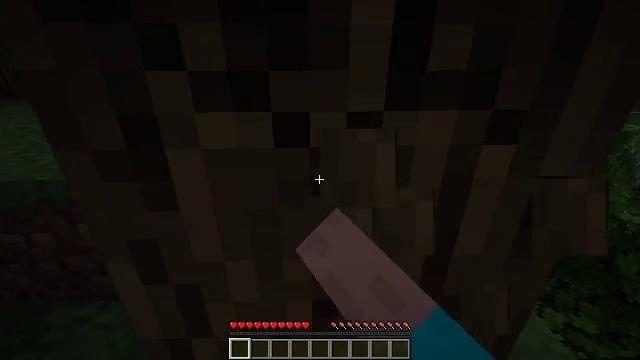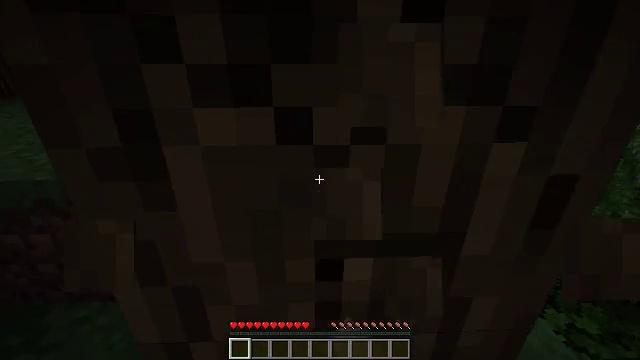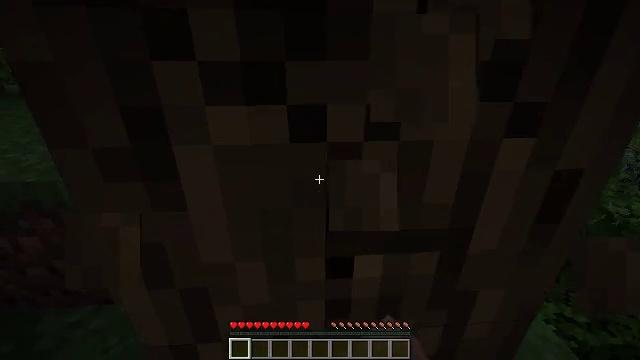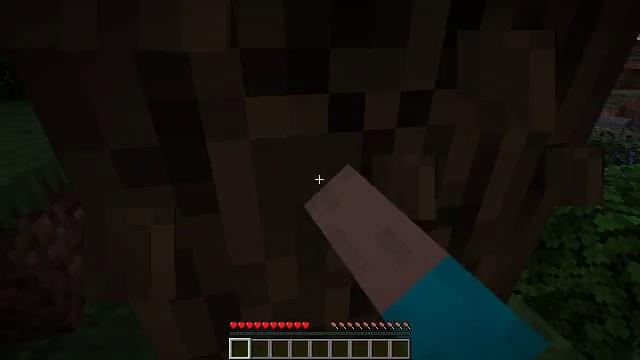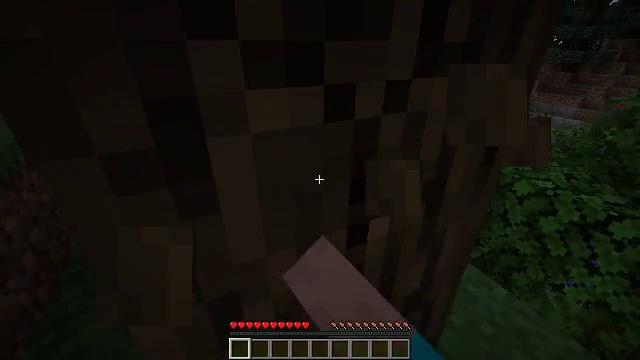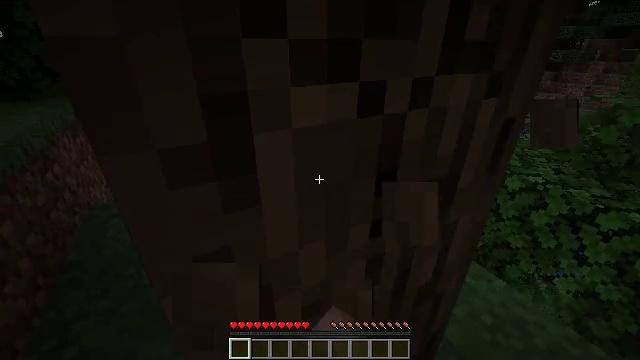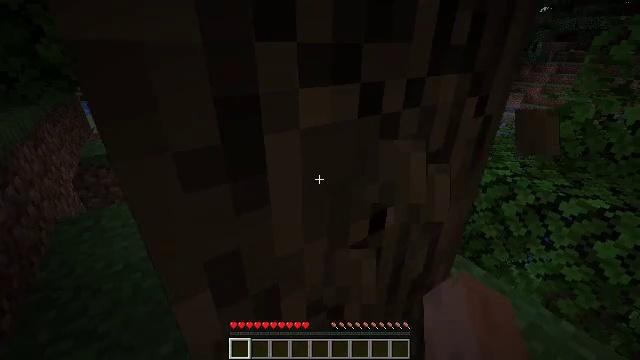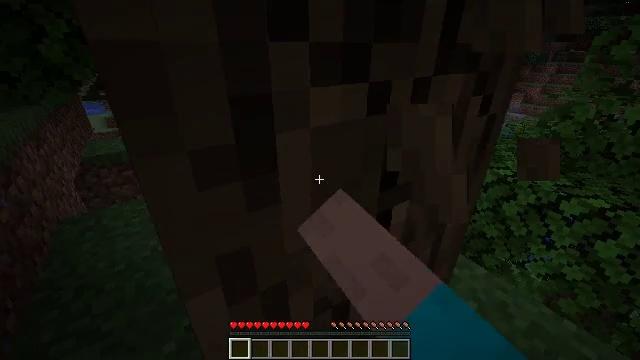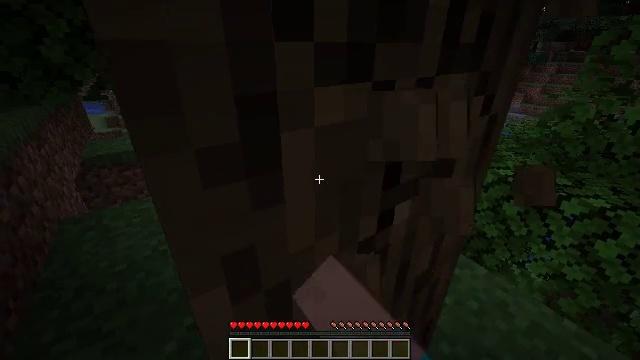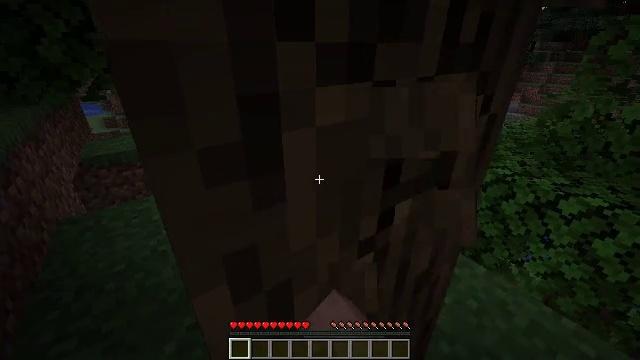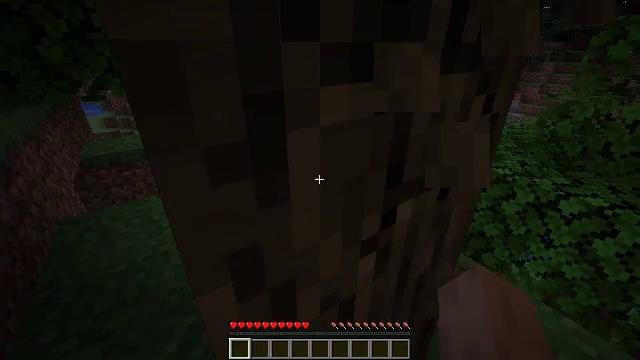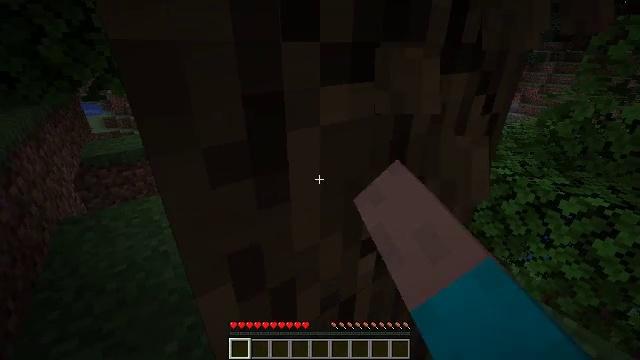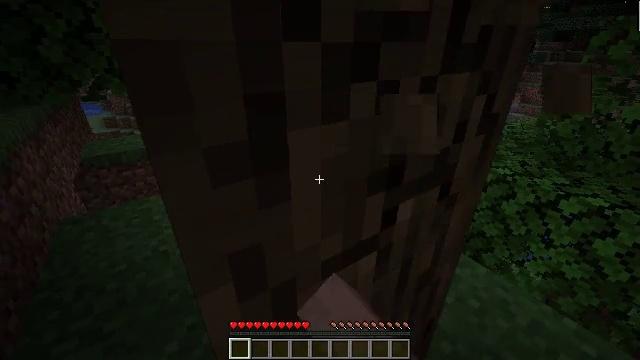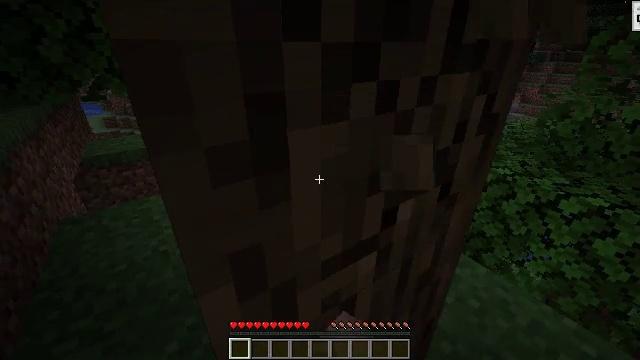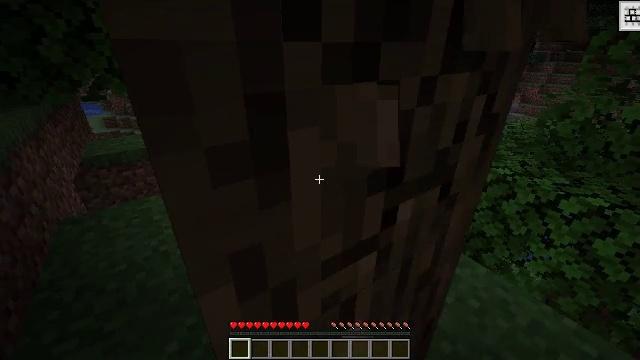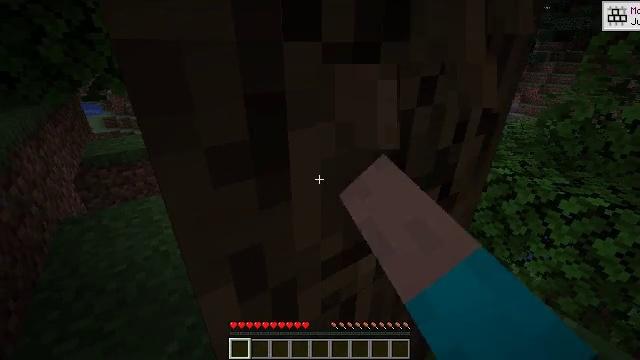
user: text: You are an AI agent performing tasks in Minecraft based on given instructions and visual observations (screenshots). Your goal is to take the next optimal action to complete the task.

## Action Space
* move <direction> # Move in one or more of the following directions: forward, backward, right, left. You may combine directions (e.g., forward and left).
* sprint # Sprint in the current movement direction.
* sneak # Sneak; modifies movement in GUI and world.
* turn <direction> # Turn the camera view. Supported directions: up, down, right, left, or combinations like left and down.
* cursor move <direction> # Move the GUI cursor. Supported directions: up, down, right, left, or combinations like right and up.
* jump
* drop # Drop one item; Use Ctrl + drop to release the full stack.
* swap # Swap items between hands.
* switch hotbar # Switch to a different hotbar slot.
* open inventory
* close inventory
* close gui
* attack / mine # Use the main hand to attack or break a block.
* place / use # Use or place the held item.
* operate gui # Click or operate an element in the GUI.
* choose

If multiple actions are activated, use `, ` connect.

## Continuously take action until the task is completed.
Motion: motion action
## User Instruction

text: Break the tree to get oak logs.
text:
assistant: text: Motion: attack / mine
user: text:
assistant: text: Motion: move left, turn right, attack / mine
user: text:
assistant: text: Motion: move left, turn right and down, attack / mine
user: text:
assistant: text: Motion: turn right and down, attack / mine
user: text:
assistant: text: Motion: turn right, attack / mine
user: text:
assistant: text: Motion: turn right, attack / mine
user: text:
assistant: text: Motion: attack / mine
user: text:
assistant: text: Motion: attack / mine
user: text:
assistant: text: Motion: attack / mine
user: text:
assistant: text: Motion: attack / mine
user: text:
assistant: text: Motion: attack / mine
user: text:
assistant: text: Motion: attack / mine
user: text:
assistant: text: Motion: attack / mine
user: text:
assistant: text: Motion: attack / mine
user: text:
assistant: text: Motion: attack / mine
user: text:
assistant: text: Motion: attack / mine
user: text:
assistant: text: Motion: attack / mine
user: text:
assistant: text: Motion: attack / mine
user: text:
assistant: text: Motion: attack / mine
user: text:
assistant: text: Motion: attack / mine
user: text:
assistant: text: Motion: attack / mine
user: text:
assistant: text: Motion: move back, attack / mine
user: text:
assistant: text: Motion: move back, attack / mine
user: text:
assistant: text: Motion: turn up, attack / mine
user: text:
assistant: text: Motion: turn up, attack / mine
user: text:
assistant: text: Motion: attack / mine
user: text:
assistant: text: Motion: attack / mine
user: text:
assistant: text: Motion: attack / mine
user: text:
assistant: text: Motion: attack / mine
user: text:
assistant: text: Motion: attack / mine